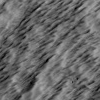
Atmospheric dust classification: not_dusty